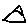
Label: triangle